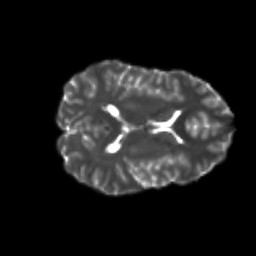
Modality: T2w
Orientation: axial
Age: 24
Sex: female
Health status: healthy
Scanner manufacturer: philips
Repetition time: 7.391 s
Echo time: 0.08599 s